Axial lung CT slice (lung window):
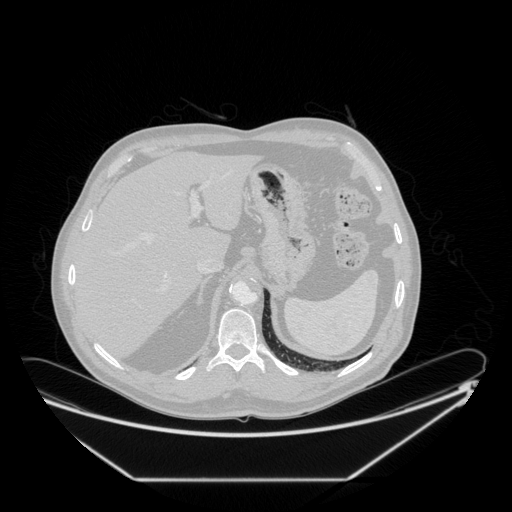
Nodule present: no